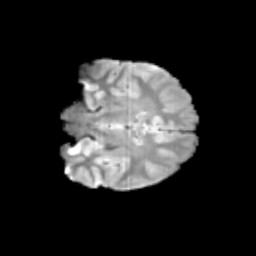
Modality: T2w
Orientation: coronal
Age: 13
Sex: male
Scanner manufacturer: siemens
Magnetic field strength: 3 T
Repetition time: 3.8 s
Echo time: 0.07 s